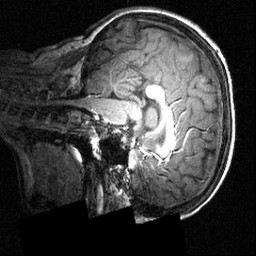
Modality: T1w
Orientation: sagittal
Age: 12
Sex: female
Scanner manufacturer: siemens
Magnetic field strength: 3.951 T
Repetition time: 1.5 s
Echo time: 0.00335 s